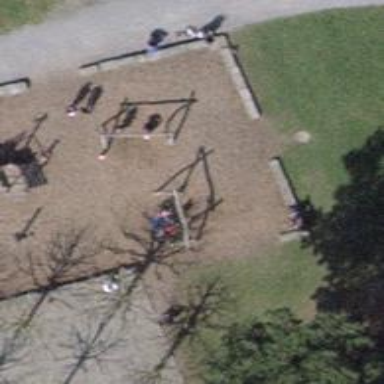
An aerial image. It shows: Playground with basket swing.